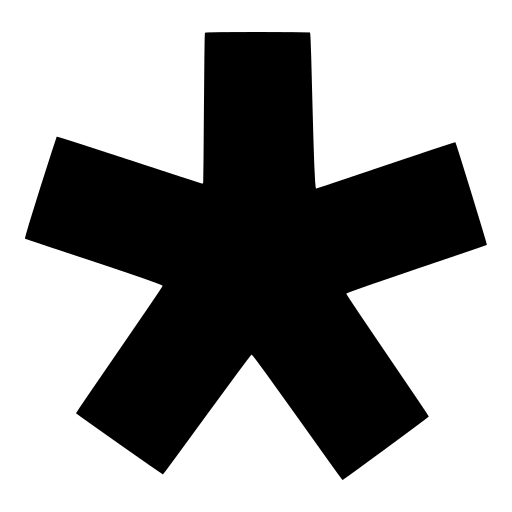
Tags: icon, FontAwesome, fa-icon, brand, diaspora